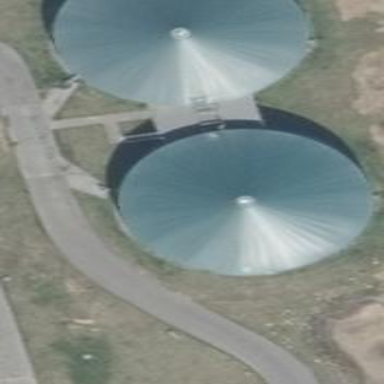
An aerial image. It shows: Digester building.